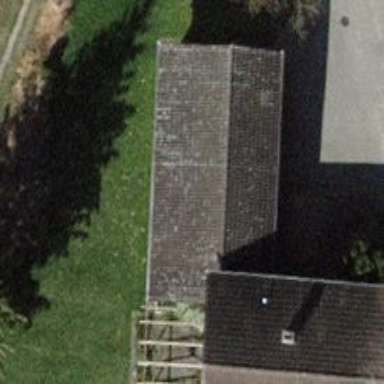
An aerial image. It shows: Gabled roof farm building.